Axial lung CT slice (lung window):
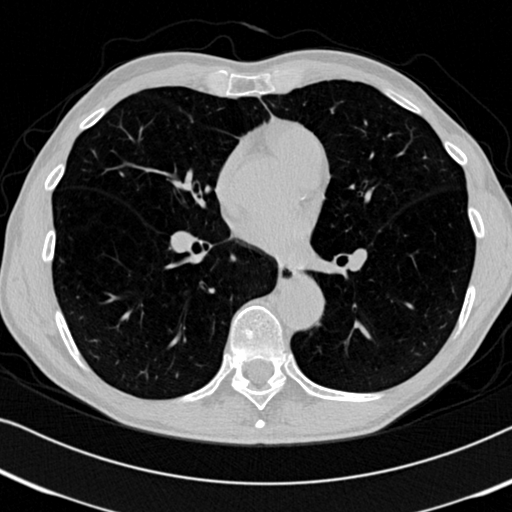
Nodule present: no